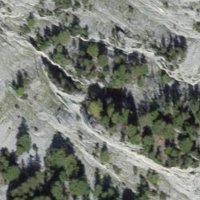
EUNIS habitat code: 48
Species observed at this site:
Astragalus australis